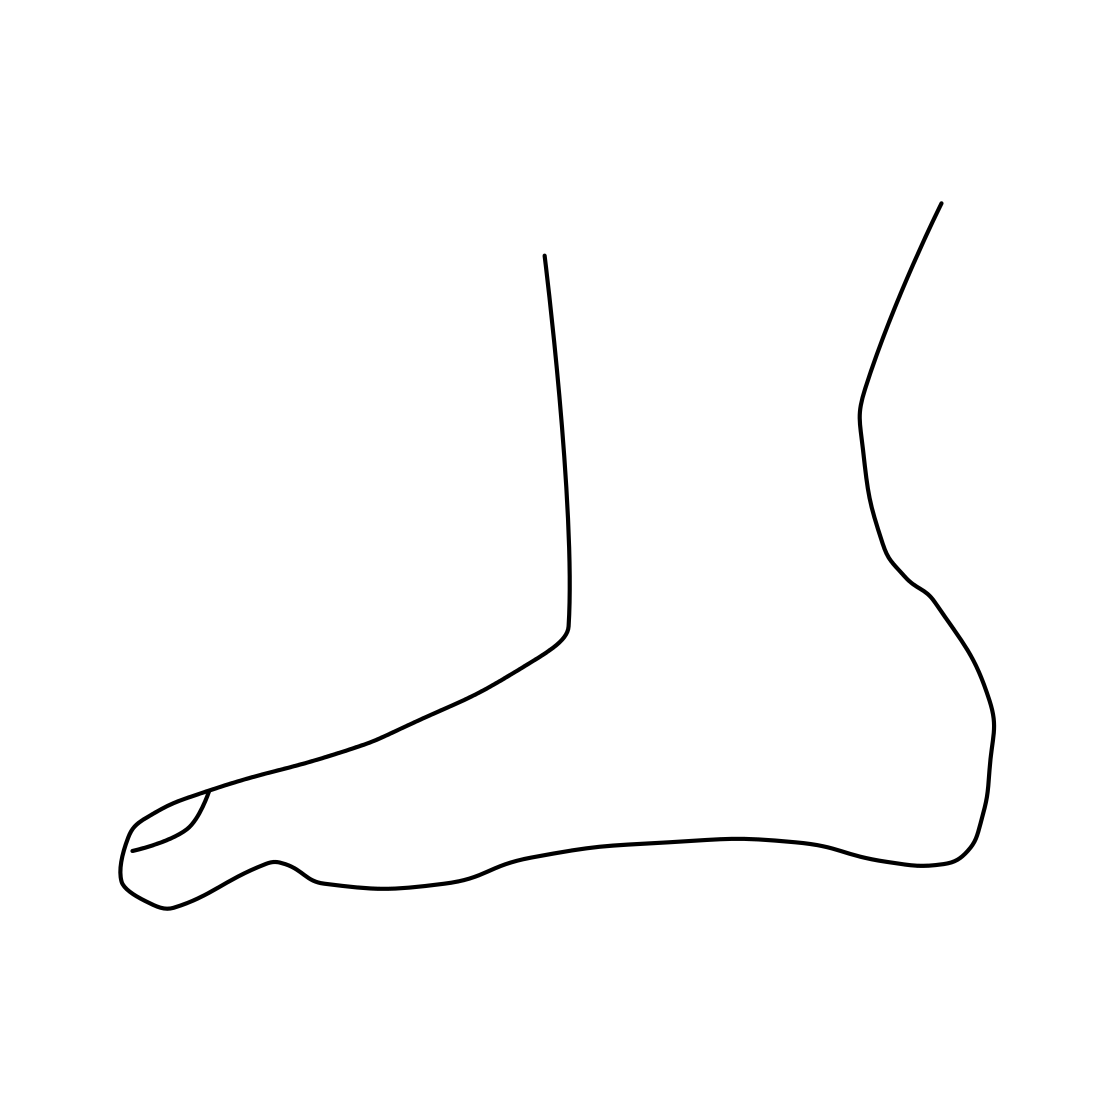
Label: foot